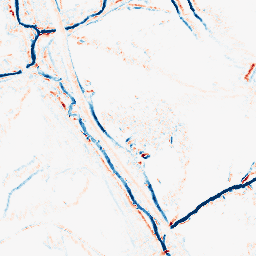
Category: morphological
Decomposition family: morphological_diamond
Decomposition parameters: operation: average
radius: 3
Upsampling method: regularized
Upsampling parameters: scale: 2
lambda_reg: 0.01
Upsampling scale: 2